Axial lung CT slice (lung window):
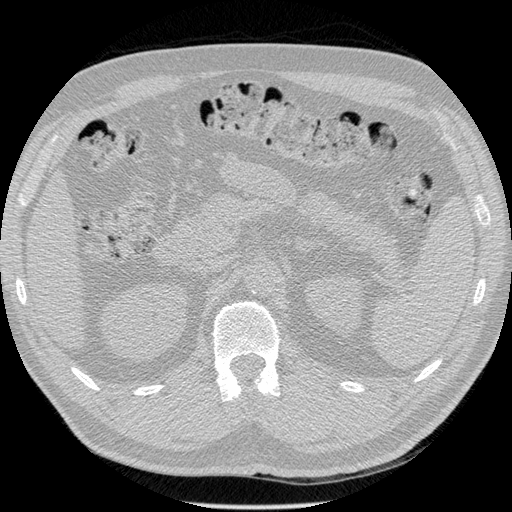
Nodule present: no